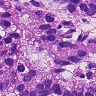
Metastatic tissue present: yes